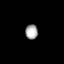
Tissue: lung
Cell type: Fibroblasts
Senescence score: 0.6767
Nuclear area (px): 180
Mean DAPI intensity: 168.006